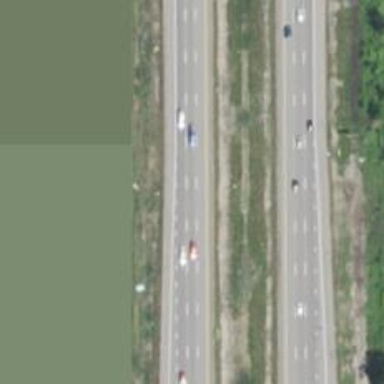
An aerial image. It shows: Motorway junction.